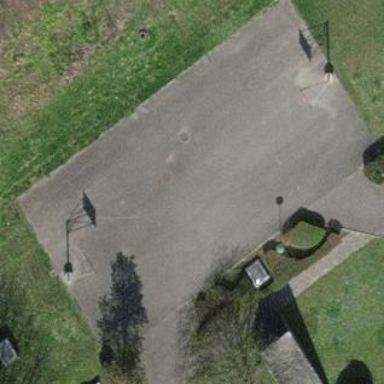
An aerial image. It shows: Basketball court on pitch.